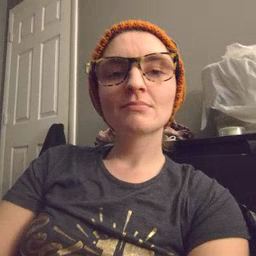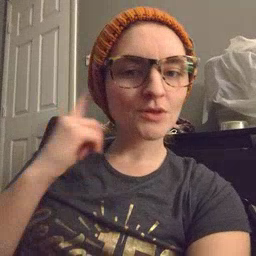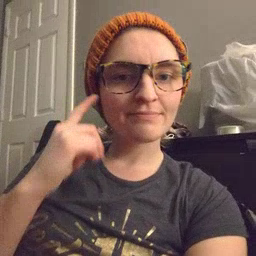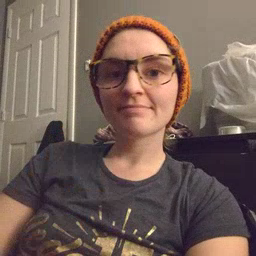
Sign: ear